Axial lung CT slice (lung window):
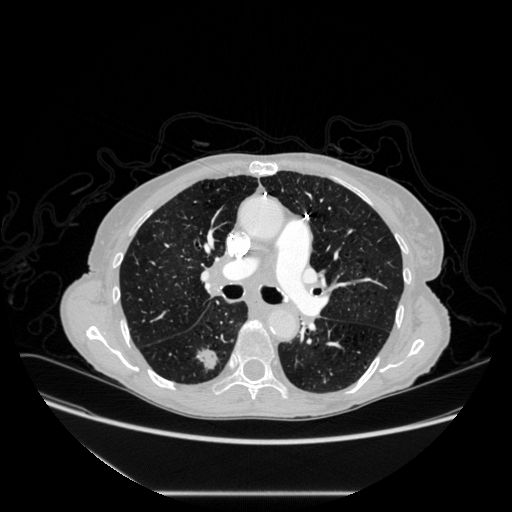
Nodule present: yes
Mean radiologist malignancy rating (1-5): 4.25